Question: I just completed a quick 1st draft prototype of a cocos2d iPad app. I have not modified the 'CCTextureAtlas.m' file.
The app runs fine when I leave '[director_ setDisplayStats:YES]' in the 'AppDelegate', but if I remove that line or substitute '[director_setDisplayStats:NO]', it crashes in 'CCTextureAtlas.m'.
'-(void) drawNumberOfQuads: (NSUInteger) n fromIndex: (NSUInteger) start' on line 522, which reads:
'glDrawElements(GL_TRIANGLES, (GLsizei) n*6, GL_UNSIGNED_SHORT, (GLvoid*) (start*6*sizeof(_indices[0])) );'
For reference, '[director_ setDisplayStats:YES]' is on line 154 of 'AppDelegate.m'.
The entire sourcecode for the app prototype is located here:
<URL>
For a little bit of context for those who might look at the code, after tapping Start, 'BoardLayer' is the primary node that coordinates most of the work and what shows on the screen.
For the life of me, I can't figure out what I'm doing that is causing this to be a problem. At first, I suspected that my use of '[[CCTextureCache sharedCache] removeUnusedTextures]' (in 'BoardLayer') was a problem, but now I think that it doesn't make a difference.
This is the call stack that appears in Xcode:

Any ideas about how I can fix this problem?
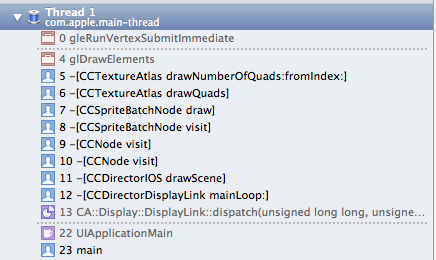
Answer: Well, i would be careful before setting cleanup to NO (leaks lurk big time if you are not careful). I was able to run your app without FPS when (in ccConfig.h) i change
'''
#define CC_ENABLE_GL_STATE_CACHE 1
'''
to
'''
#define CC_ENABLE_GL_STATE_CACHE 0
'''
per your above answer, there seems to exist a nasty coupling here at the GL level. I dont think that this optimization (state cache) would impact very noticeably (if at all) the perceived performance of your type of app.
ps: nice graphics, will probably become a favourite for many 7-77 yr old kids.